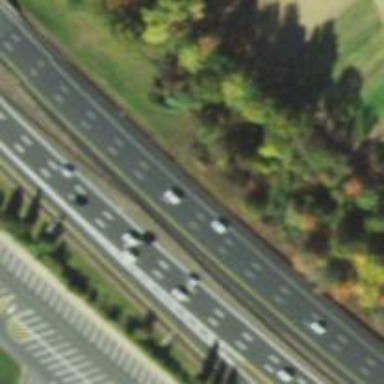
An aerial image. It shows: Asphalt motorway identified as Urban Freeway/Expressway.